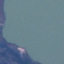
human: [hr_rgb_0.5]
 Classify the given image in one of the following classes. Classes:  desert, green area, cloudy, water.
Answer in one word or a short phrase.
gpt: water